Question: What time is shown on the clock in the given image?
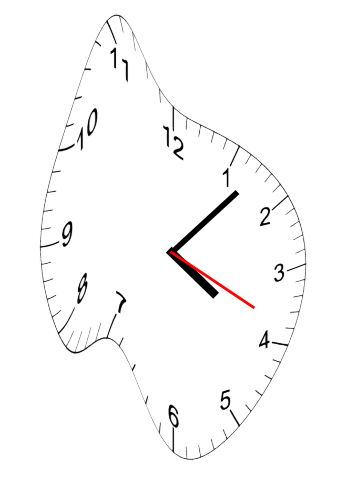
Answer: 04:07:19